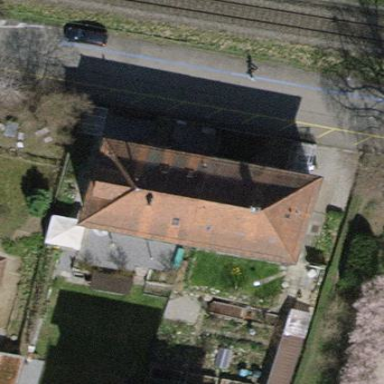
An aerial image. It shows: Hipped roof apartment building.